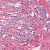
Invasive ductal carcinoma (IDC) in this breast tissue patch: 1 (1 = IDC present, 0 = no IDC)